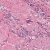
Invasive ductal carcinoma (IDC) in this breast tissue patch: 1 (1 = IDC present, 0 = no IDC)